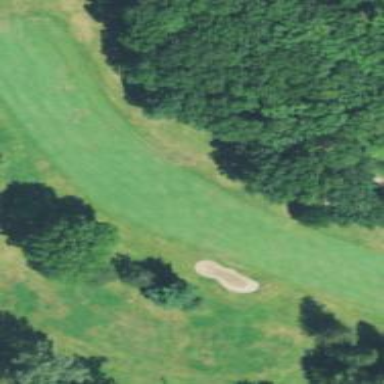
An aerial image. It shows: View of golf hole.